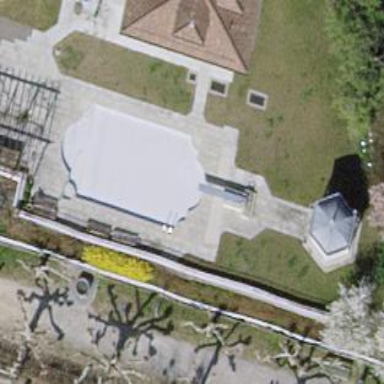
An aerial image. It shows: Swimming pool located in leisure land.